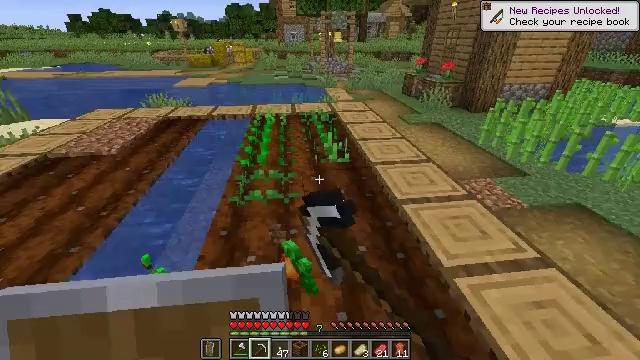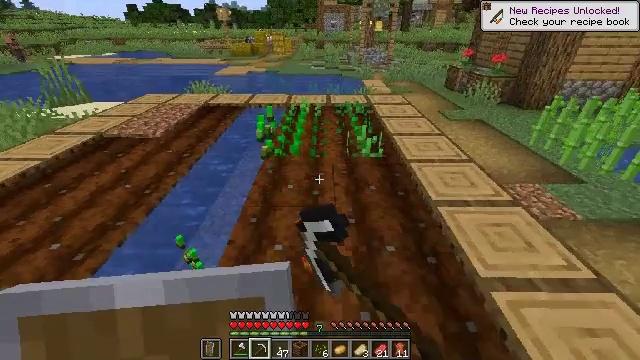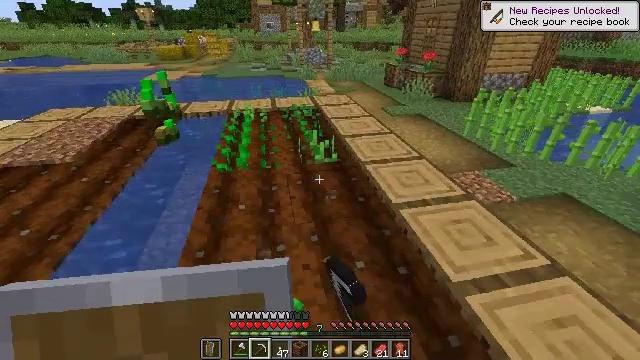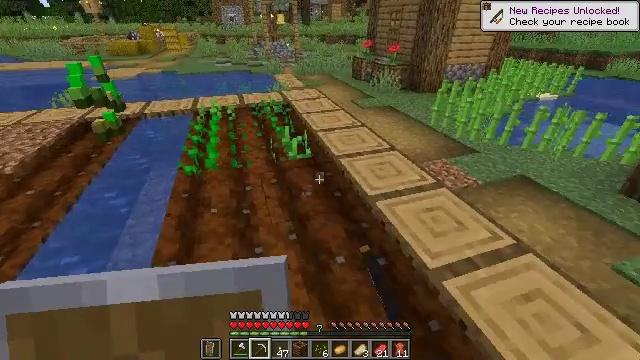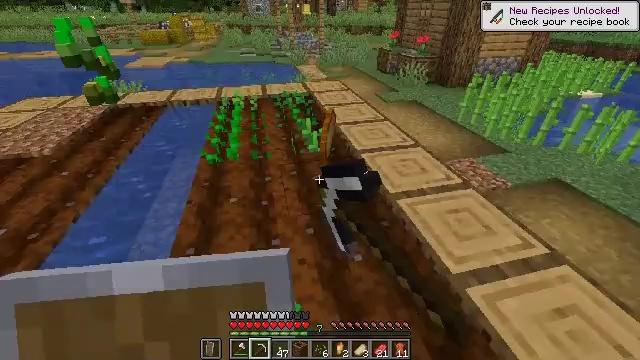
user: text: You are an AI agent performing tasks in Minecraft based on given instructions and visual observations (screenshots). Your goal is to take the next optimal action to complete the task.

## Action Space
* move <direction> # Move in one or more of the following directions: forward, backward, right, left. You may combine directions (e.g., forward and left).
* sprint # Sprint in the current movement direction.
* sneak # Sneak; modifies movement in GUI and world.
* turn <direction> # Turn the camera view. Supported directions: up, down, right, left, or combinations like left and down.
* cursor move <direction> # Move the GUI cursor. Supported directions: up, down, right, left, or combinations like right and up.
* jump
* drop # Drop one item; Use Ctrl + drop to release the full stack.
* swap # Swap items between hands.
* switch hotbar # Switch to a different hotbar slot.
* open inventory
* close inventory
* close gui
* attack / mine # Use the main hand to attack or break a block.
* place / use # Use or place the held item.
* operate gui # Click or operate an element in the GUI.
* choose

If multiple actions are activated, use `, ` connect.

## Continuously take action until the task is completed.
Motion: motion action
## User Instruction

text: Dig up potatoes from the soil.
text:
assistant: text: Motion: move forward, turn left and down, attack / mine
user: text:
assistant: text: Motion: turn right, attack / mine
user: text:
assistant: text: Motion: turn right and down, attack / mine
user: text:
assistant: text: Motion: turn left and down, attack / mine
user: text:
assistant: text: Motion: attack / mine